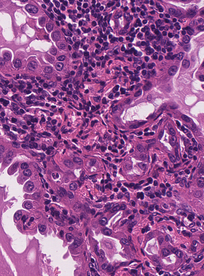
Tumor epithelial tissue: yes
Tumor-associated stroma tissue: yes
Normal tissue: no